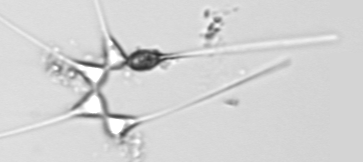
Label: Asterionellopsis_glacialis